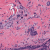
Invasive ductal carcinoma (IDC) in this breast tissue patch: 0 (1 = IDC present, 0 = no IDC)